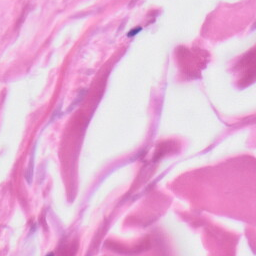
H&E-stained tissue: Skin